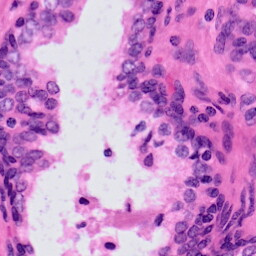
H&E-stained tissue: Prostate